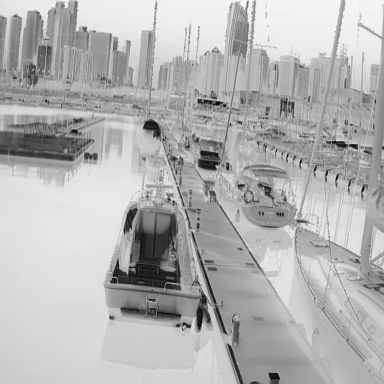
There are seven objects shown in the infrared image, including four canoes, and three sailboats.